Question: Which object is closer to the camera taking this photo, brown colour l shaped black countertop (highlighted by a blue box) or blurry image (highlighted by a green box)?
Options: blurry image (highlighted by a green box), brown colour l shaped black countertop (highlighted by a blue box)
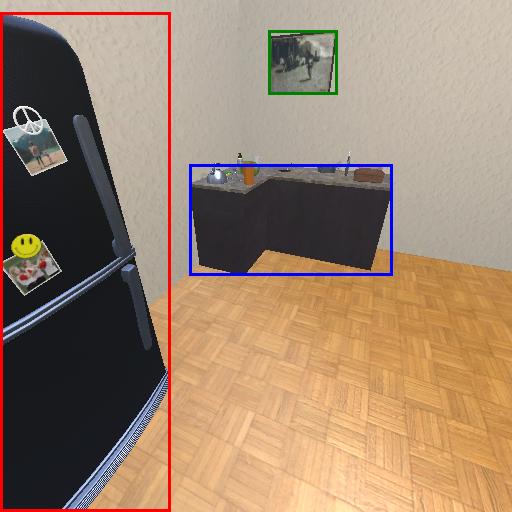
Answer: blurry image (highlighted by a green box)